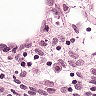
Metastatic tissue present: no